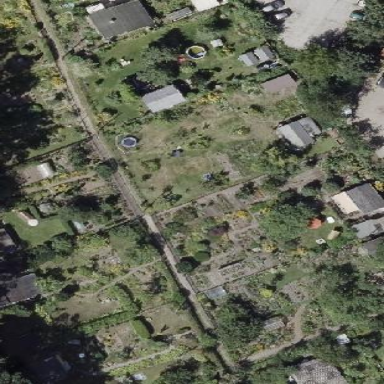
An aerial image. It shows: Allotments area.